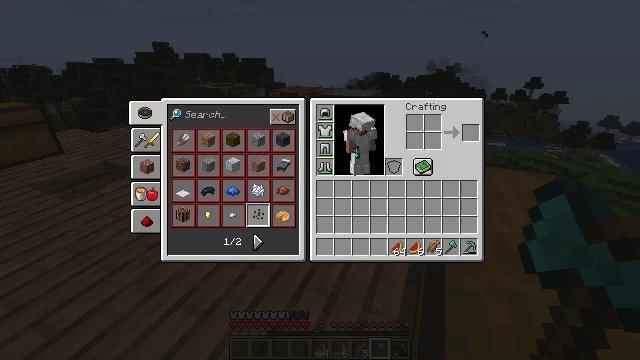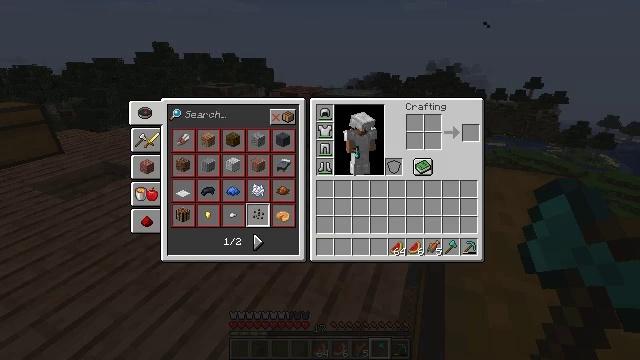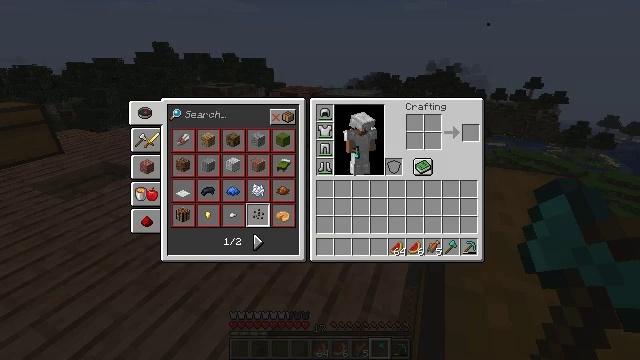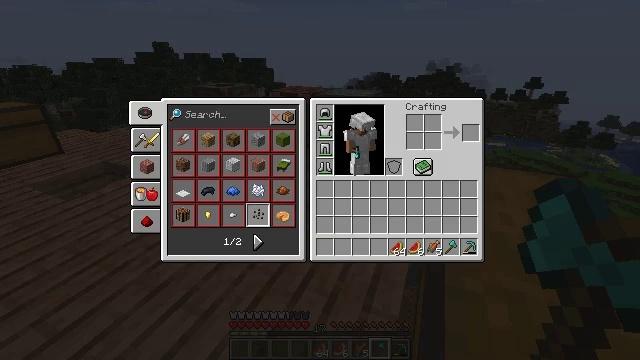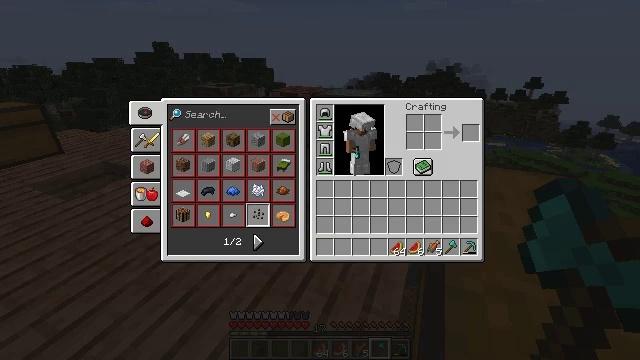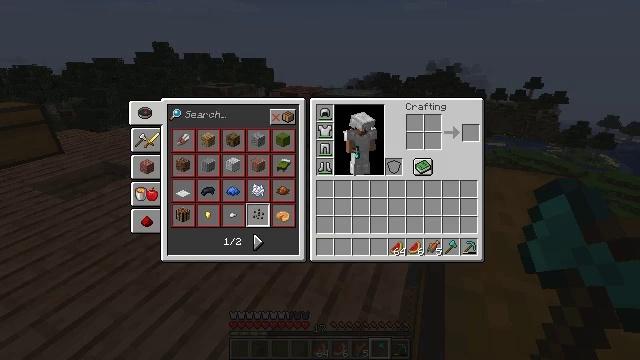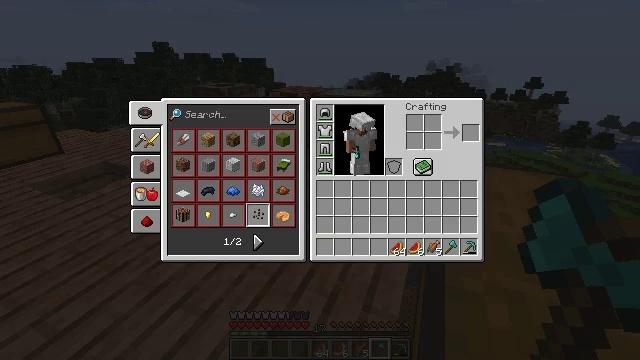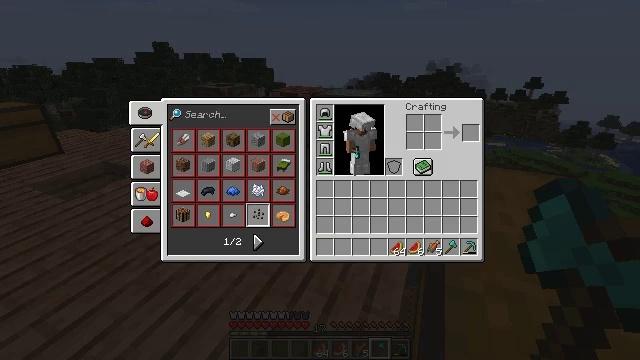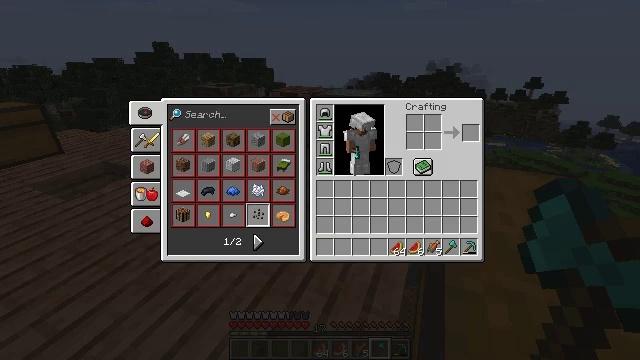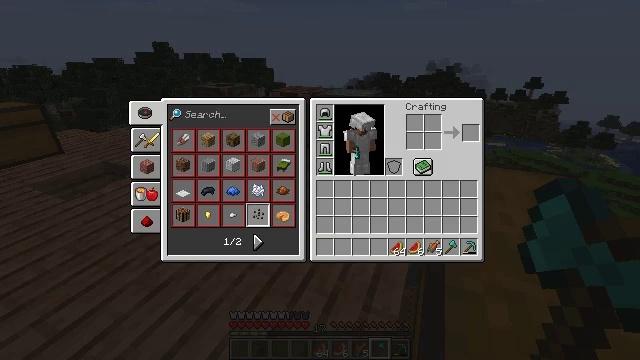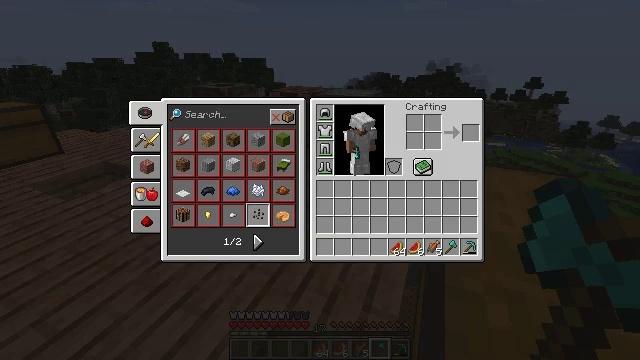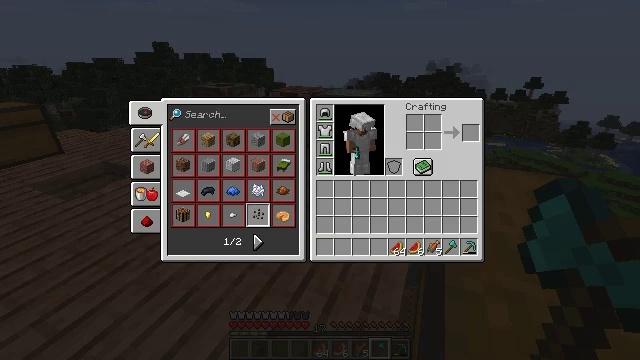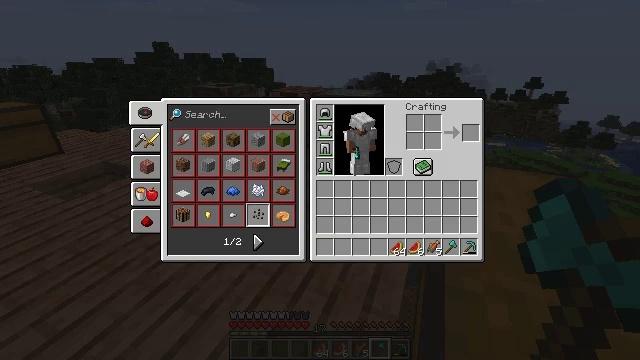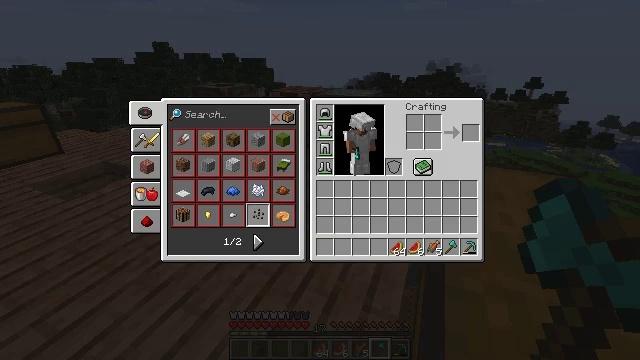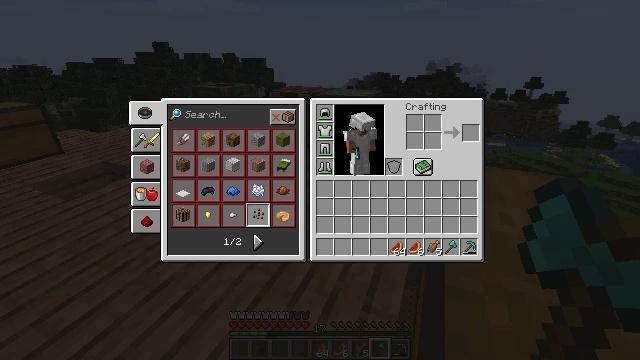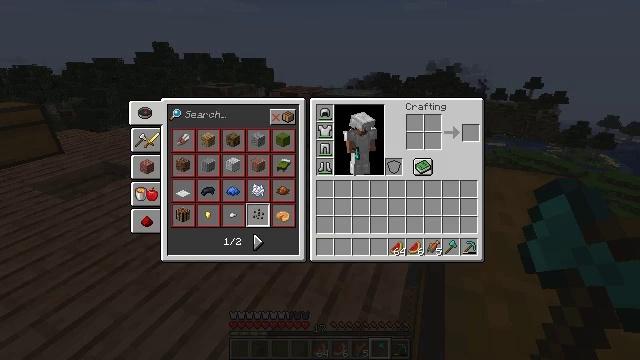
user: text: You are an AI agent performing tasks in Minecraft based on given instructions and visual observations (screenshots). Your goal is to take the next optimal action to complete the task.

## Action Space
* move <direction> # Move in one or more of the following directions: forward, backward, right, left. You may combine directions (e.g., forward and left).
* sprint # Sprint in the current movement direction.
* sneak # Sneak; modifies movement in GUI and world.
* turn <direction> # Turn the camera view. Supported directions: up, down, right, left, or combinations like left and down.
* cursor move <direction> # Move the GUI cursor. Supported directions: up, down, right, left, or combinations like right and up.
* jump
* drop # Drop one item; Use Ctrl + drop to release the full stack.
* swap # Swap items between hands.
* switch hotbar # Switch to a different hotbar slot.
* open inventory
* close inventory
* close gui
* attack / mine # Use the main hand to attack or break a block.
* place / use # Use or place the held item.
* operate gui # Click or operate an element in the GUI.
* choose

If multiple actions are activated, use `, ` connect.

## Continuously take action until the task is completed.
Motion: motion action
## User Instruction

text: Collect jungle leaves by breaking them.
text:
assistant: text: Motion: operate gui, open gui
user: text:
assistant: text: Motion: no_op
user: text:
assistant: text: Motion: no_op
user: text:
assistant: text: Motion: no_op
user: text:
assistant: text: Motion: no_op
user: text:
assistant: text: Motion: no_op
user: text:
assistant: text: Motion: no_op
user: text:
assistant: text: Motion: no_op
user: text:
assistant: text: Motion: no_op
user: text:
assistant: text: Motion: no_op
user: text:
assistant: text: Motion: no_op
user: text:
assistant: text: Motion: no_op
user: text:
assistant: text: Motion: no_op
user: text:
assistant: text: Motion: no_op
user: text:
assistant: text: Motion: no_op
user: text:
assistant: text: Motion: no_op
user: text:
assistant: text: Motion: no_op
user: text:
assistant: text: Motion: no_op
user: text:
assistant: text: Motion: no_op
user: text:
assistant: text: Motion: no_op
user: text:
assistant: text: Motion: no_op
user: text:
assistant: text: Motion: no_op
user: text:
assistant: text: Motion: no_op
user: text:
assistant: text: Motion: no_op
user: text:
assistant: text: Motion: no_op
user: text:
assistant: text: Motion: no_op
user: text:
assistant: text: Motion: no_op
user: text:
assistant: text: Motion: no_op
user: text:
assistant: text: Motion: no_op
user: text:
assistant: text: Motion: no_op